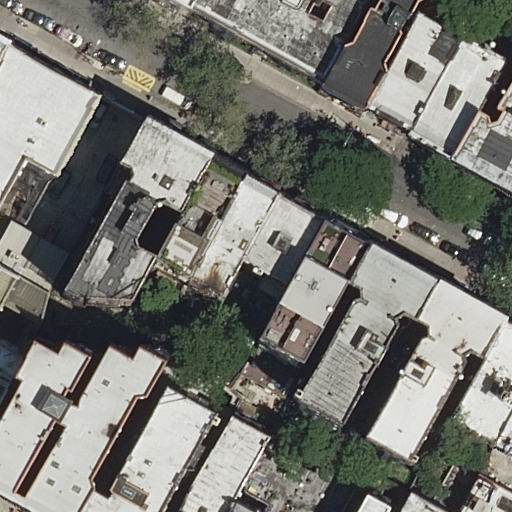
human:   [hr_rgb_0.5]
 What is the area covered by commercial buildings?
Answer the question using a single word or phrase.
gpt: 0m2

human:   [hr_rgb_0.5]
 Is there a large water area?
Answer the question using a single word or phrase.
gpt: no

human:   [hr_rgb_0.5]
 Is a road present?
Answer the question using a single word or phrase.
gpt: yes

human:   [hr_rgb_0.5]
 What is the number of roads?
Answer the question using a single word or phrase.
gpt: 1

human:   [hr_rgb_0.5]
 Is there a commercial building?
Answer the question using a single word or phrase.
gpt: no

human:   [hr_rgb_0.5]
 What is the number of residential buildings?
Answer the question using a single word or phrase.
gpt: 28

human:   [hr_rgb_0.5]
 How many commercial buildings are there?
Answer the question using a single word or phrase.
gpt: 0

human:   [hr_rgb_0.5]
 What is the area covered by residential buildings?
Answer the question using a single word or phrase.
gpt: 7242m2

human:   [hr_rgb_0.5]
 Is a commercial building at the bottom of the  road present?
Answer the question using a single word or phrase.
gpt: no

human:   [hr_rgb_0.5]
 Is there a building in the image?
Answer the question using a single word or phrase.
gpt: yes

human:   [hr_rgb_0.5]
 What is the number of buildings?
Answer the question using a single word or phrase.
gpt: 28

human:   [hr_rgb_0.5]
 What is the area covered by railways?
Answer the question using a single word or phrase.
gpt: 0m2

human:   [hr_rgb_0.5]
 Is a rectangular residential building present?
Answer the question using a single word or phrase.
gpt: yes

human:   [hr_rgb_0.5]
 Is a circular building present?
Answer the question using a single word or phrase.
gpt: no

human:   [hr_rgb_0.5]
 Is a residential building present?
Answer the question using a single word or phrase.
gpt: yes

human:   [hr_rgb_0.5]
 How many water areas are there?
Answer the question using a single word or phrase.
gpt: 0

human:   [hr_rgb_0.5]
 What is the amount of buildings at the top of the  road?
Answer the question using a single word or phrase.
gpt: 3

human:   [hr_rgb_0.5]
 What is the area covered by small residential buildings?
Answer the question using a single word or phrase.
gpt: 91m2

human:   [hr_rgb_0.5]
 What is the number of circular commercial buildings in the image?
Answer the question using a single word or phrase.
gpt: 0

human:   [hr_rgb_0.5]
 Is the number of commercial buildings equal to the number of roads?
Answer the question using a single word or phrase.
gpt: no

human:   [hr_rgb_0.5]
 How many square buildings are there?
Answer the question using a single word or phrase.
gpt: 0

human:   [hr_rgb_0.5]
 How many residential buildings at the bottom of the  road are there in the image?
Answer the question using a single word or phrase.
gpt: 19

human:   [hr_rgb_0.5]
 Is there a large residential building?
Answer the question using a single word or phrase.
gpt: yes

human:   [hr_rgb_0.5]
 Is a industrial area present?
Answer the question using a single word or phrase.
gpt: no

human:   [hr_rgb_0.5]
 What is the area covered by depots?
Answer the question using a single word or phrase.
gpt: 0m2

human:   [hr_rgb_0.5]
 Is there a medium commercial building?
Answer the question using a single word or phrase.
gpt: no

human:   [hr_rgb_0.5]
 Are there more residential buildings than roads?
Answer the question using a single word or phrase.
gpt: yes

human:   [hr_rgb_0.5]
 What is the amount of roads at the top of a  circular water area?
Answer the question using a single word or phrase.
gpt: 0

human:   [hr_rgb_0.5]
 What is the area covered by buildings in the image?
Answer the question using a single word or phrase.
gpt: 7242m2

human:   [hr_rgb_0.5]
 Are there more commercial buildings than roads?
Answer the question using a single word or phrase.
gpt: no

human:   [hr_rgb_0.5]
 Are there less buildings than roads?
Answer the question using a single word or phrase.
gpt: no

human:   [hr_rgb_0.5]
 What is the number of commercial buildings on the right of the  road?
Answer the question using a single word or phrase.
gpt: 0

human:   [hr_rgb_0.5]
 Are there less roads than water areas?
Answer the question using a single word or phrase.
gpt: no

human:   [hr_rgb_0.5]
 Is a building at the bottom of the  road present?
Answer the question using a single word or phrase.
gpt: yes

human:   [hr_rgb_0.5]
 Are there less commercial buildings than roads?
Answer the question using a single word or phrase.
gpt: yes

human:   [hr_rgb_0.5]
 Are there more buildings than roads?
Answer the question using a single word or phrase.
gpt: yes

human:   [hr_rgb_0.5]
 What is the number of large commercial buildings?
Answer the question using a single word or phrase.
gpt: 0

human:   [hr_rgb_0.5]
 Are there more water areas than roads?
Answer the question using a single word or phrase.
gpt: no

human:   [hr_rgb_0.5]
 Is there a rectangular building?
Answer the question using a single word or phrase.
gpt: yes

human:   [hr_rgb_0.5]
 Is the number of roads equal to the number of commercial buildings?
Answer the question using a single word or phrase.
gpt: no

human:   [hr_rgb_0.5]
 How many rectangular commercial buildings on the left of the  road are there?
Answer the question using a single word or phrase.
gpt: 0

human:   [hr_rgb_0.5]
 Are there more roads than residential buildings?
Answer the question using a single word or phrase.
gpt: no

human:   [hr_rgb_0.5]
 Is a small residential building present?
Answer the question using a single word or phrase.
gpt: yes

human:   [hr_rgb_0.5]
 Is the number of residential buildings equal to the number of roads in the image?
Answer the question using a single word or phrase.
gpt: no

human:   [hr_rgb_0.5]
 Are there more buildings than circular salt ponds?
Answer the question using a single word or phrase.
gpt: yes

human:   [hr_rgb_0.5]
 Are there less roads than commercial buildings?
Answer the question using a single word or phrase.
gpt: no

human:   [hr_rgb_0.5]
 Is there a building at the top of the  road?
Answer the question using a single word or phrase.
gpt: yes

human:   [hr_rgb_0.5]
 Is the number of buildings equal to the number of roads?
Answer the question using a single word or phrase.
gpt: no

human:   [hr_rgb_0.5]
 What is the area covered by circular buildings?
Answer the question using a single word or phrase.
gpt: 0m2

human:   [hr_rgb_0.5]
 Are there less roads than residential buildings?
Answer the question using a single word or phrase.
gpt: yes

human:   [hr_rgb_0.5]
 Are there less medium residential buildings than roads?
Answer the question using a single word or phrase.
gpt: no

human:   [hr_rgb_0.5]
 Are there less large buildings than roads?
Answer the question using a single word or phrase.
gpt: no

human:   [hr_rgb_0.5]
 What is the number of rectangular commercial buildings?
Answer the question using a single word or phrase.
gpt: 0

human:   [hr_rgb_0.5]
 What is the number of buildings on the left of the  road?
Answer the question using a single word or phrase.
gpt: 12

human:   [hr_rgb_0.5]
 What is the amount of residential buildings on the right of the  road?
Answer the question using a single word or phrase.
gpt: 10

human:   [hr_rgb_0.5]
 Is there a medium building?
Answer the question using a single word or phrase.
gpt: yes

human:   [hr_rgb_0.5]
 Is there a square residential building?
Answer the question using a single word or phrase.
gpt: no

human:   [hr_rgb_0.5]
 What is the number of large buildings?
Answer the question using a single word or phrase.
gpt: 1

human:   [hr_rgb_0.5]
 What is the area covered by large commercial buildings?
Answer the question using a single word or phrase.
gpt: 0m2

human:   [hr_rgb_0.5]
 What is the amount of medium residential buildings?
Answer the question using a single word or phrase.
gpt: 24

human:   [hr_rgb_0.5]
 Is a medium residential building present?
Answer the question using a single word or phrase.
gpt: yes

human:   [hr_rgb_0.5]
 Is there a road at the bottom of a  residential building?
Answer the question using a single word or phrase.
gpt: yes

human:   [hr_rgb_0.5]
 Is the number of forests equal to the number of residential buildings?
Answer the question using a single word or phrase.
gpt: no

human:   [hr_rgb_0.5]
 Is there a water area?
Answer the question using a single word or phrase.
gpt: no